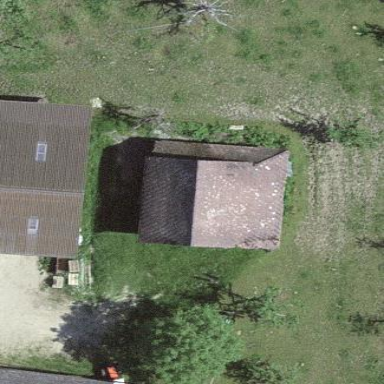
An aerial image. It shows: Rural barn.